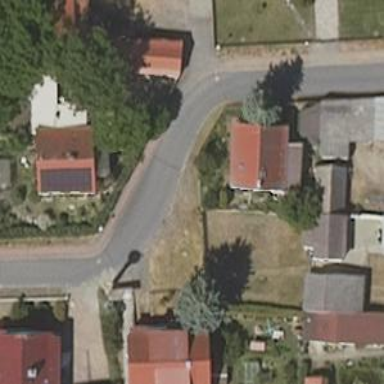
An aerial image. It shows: Paved residential road.